Aerial crown-view tile of a tropical tree (Barro Colorado Island, Panama), acquired 20240716:
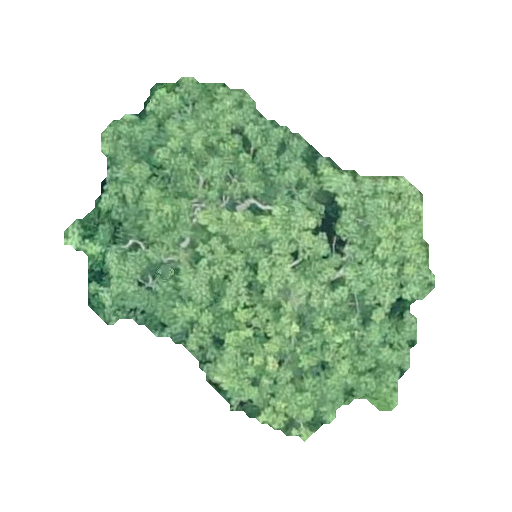
Species: Ceiba pentandra
GBIF accepted scientific name: Ceiba pentandra
Crown area: 130.886 m²